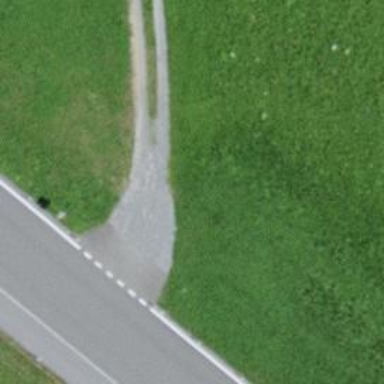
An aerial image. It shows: Compacted track road with grade3 tracktype.